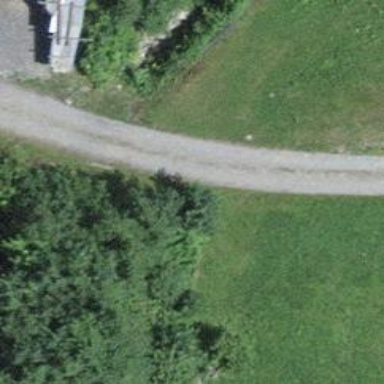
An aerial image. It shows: Track road on bridge with grade 1 track type.